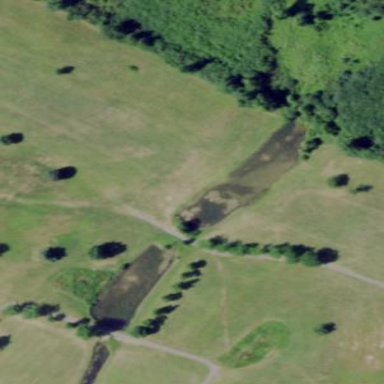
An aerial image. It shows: Picturesque scene of golf course with lateral water hazard.